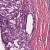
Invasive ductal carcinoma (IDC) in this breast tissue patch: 0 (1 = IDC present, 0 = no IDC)